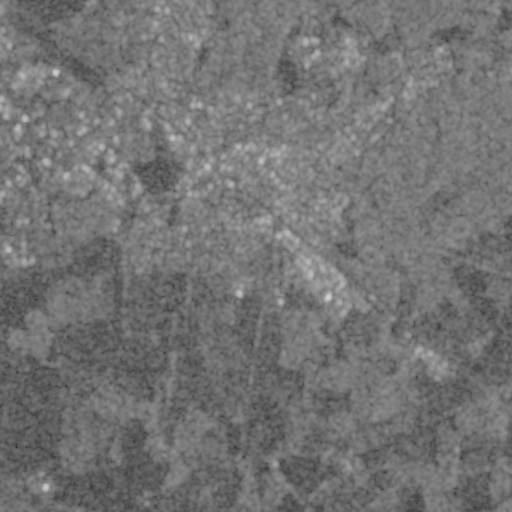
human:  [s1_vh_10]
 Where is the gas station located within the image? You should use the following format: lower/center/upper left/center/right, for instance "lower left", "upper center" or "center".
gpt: The gas station is located in the center of the image.
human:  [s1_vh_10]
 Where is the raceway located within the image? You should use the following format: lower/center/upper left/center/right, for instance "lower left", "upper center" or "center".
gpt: The raceway is located in the upper left of the image.
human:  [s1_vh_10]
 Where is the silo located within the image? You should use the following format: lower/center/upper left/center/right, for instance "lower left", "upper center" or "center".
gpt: The silo is located in the center of the image.
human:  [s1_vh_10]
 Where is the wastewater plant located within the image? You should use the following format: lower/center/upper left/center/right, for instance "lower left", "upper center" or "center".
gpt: The wastewater plant is located in the upper right of the image.
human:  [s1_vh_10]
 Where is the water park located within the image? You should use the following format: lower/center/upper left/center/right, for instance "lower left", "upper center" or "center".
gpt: The water park is located in the upper center of the image.
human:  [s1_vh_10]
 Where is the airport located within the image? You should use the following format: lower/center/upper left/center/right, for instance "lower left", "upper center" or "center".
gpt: There is no airport in the image.

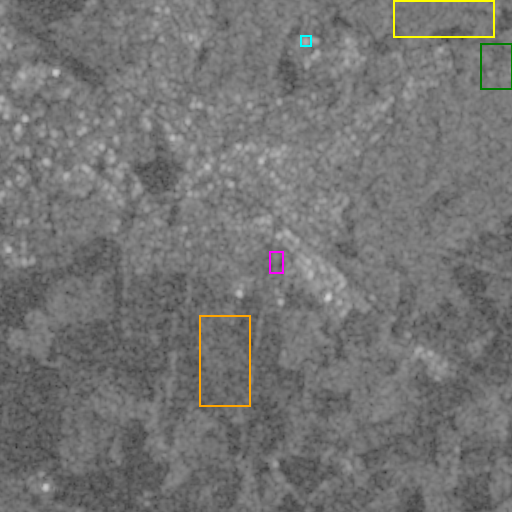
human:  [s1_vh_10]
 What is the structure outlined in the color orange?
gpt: The structure outlined in orange is a crop field.
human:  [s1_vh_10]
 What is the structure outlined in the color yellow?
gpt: The structure outlined in yellow is a park.
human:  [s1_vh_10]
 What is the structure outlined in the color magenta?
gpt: The structure outlined in magenta is a parking lot.
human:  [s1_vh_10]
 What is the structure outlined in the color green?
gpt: The structure outlined in green is a wastewater plant.
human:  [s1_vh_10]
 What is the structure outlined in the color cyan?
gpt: The structure outlined in cyan is a water park.
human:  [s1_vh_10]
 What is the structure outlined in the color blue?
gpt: There is no blue outline.